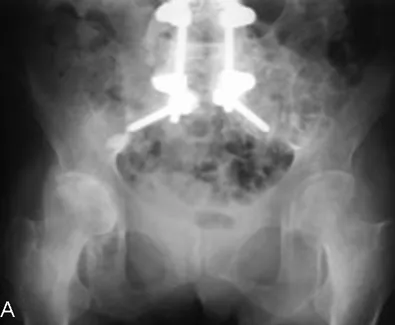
A
) Pelvic X-ray showed no abnormal findings.
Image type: radiology (x_ray)